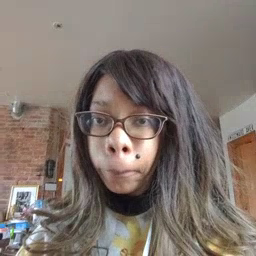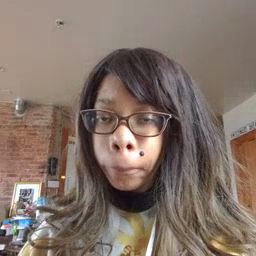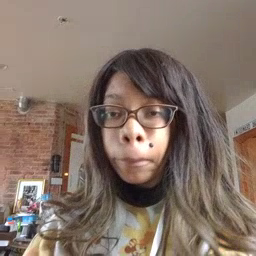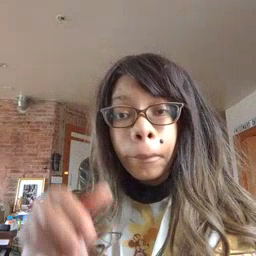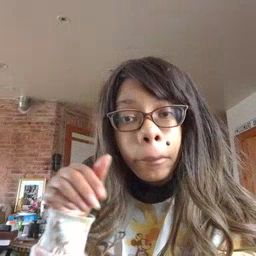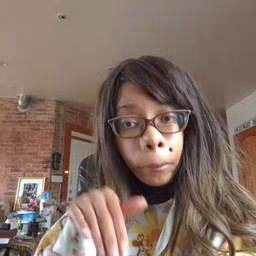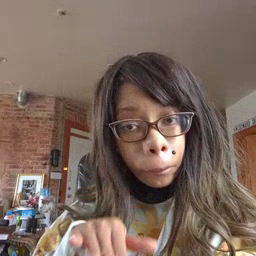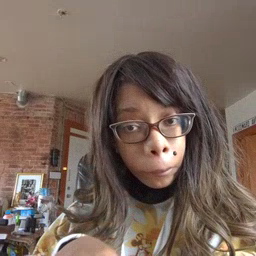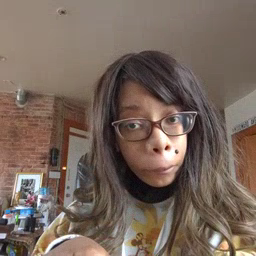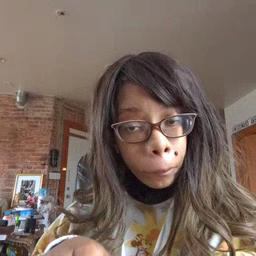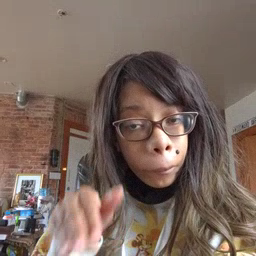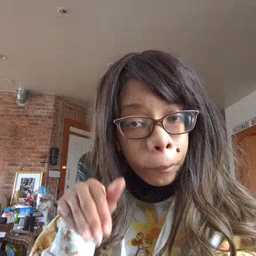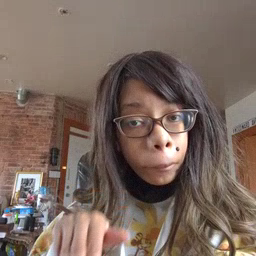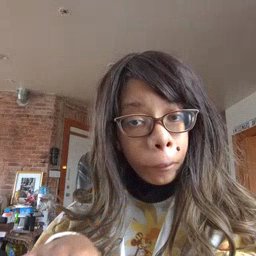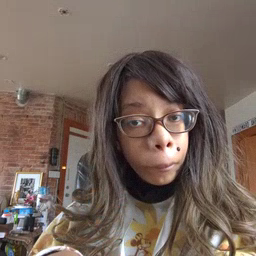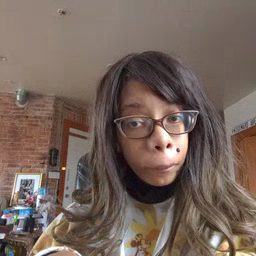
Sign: into